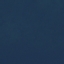
Land use / land cover: SeaLake